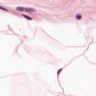
Metastatic tissue present: no